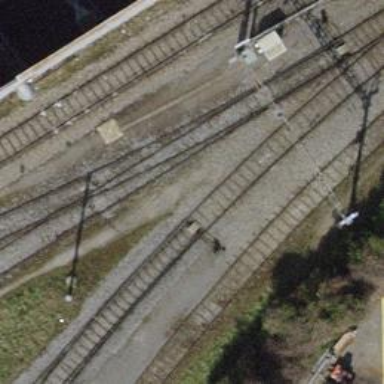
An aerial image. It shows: Railway switch.